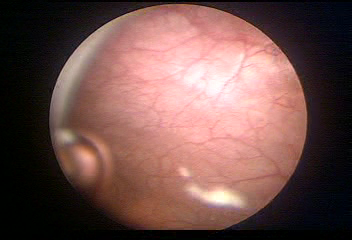
Modality: WLC
Class: Normal mucosa
Bladder cancer association: No